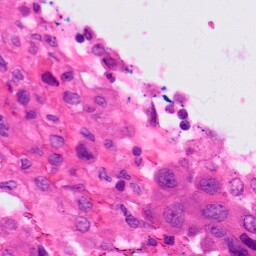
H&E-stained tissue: Lung